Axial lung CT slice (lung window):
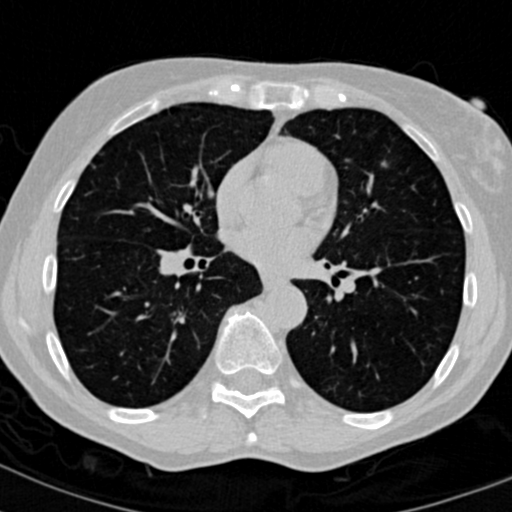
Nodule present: yes
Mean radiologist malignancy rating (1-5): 2